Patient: sex M, age 78
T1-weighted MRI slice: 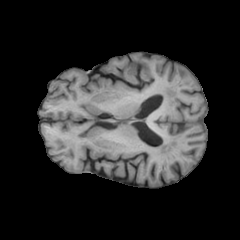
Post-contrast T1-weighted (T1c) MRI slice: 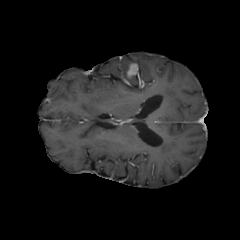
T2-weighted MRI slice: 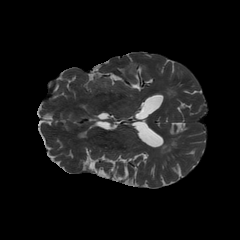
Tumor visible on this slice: yes
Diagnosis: Glioblastoma, IDH-wildtype
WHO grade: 4